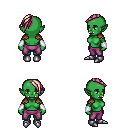
a pixel art fantasy rpg character, female body template, orc, green skin, leather shoulder armor, magenta pants, white blonde long mohawk hairstyle, white cloth bracers, metal boots, four views (front, back, left, right), 2x2 character sprite sheet, small pixel art, hard edges, no anti-aliasing